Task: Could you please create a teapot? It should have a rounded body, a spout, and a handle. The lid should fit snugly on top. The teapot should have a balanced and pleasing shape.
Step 49:
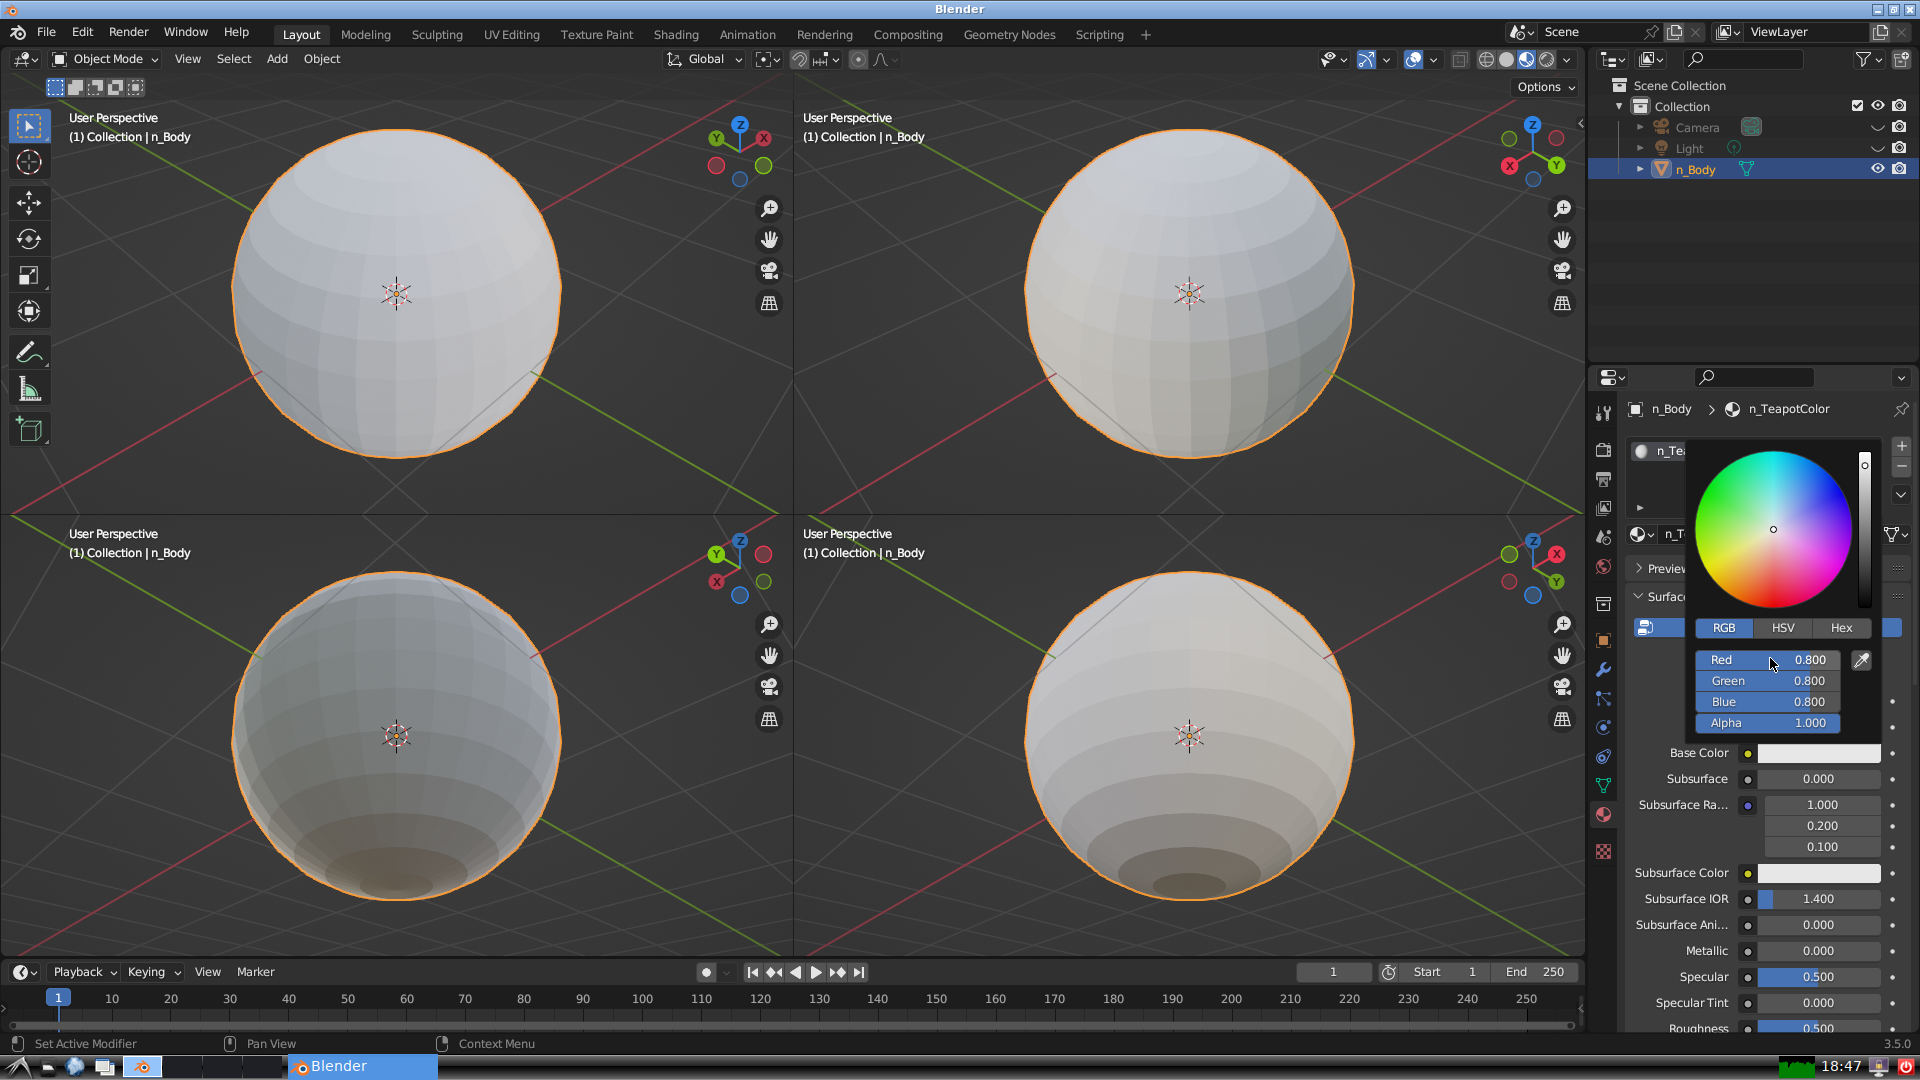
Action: {"mouse_move": [1770, 678]}